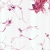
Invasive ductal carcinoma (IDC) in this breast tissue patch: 0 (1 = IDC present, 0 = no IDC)